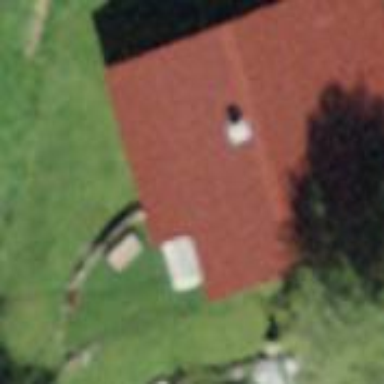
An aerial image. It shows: Building with gabled roof oriented across its structure.